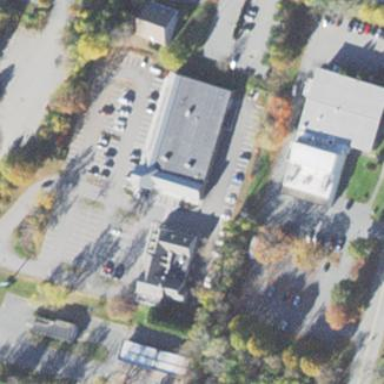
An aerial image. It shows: Retail building.